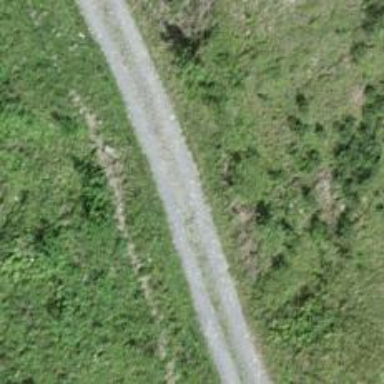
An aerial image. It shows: Gravel track with grade2 quality.